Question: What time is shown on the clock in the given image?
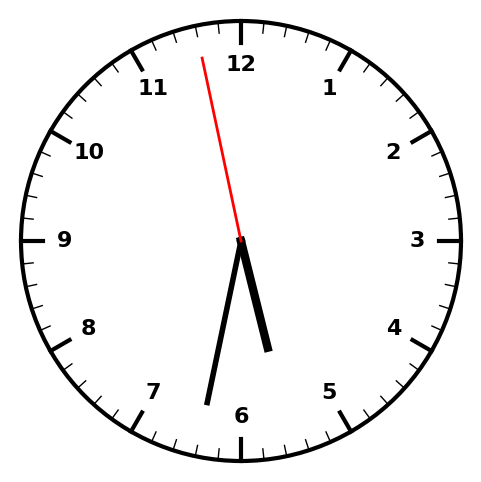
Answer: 05:31:58